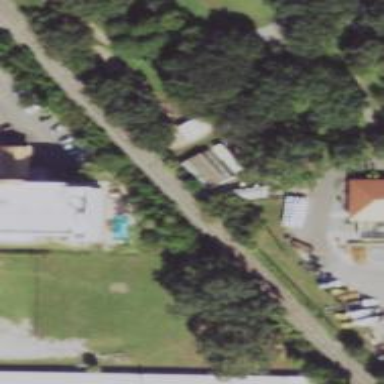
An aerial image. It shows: Miniature railway in service yard.